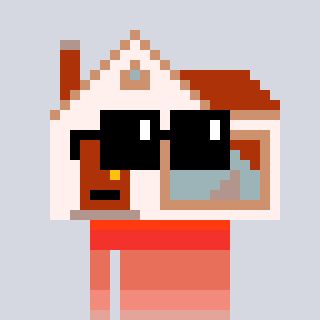
a pixel art character with square black sunglasses, a house-shaped head and a bege-colored body on a cool background